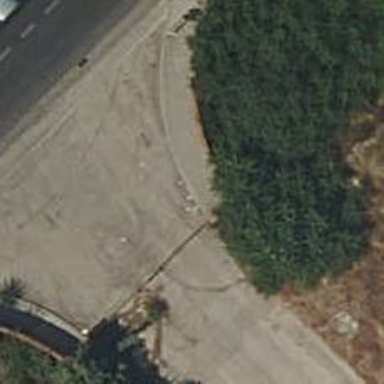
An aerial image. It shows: Raised kerb.